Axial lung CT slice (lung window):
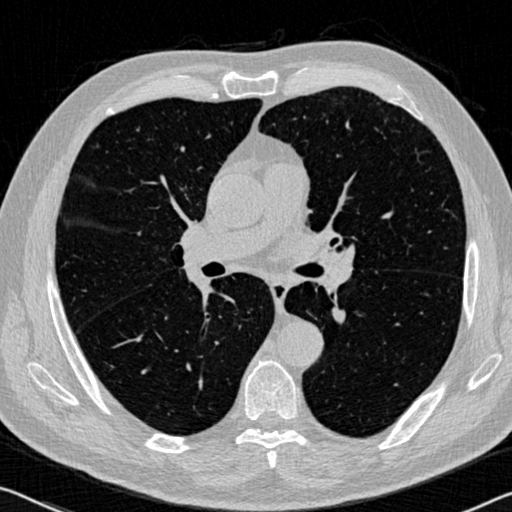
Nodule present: yes
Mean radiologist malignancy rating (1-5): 1